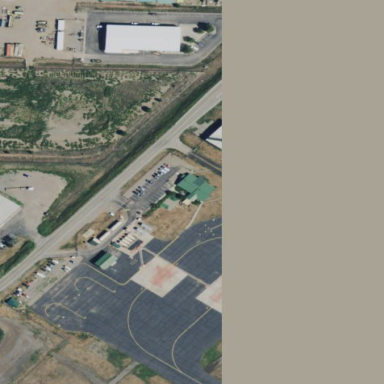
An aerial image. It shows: Apron at the airport.